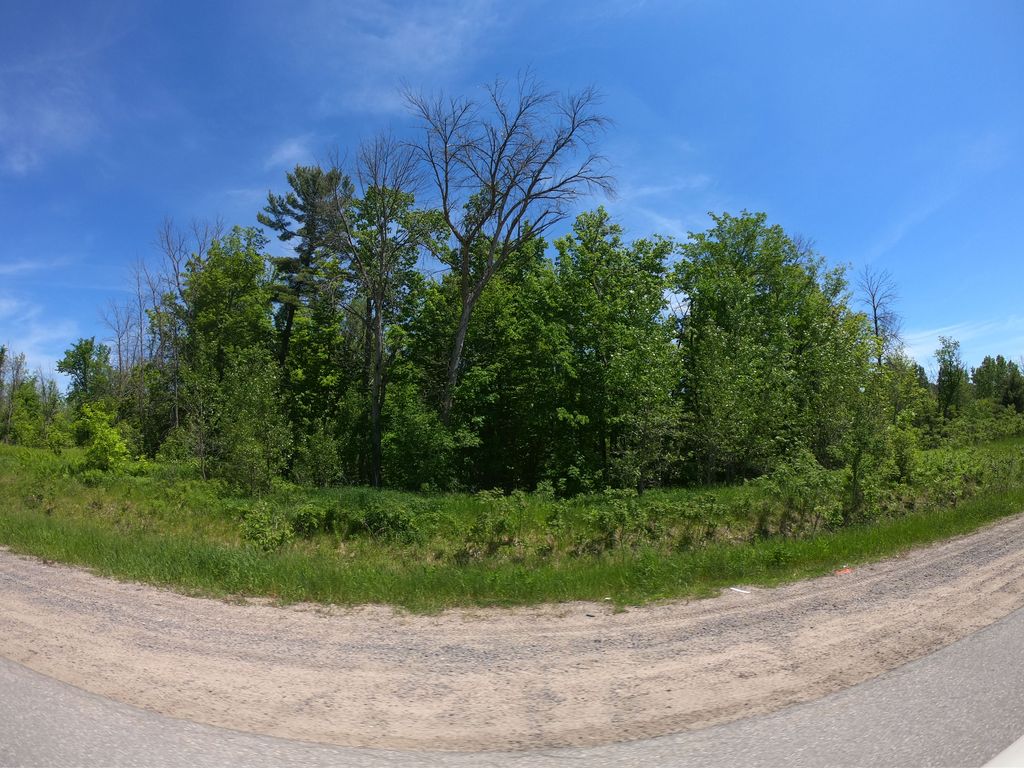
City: ottawa-gatineau